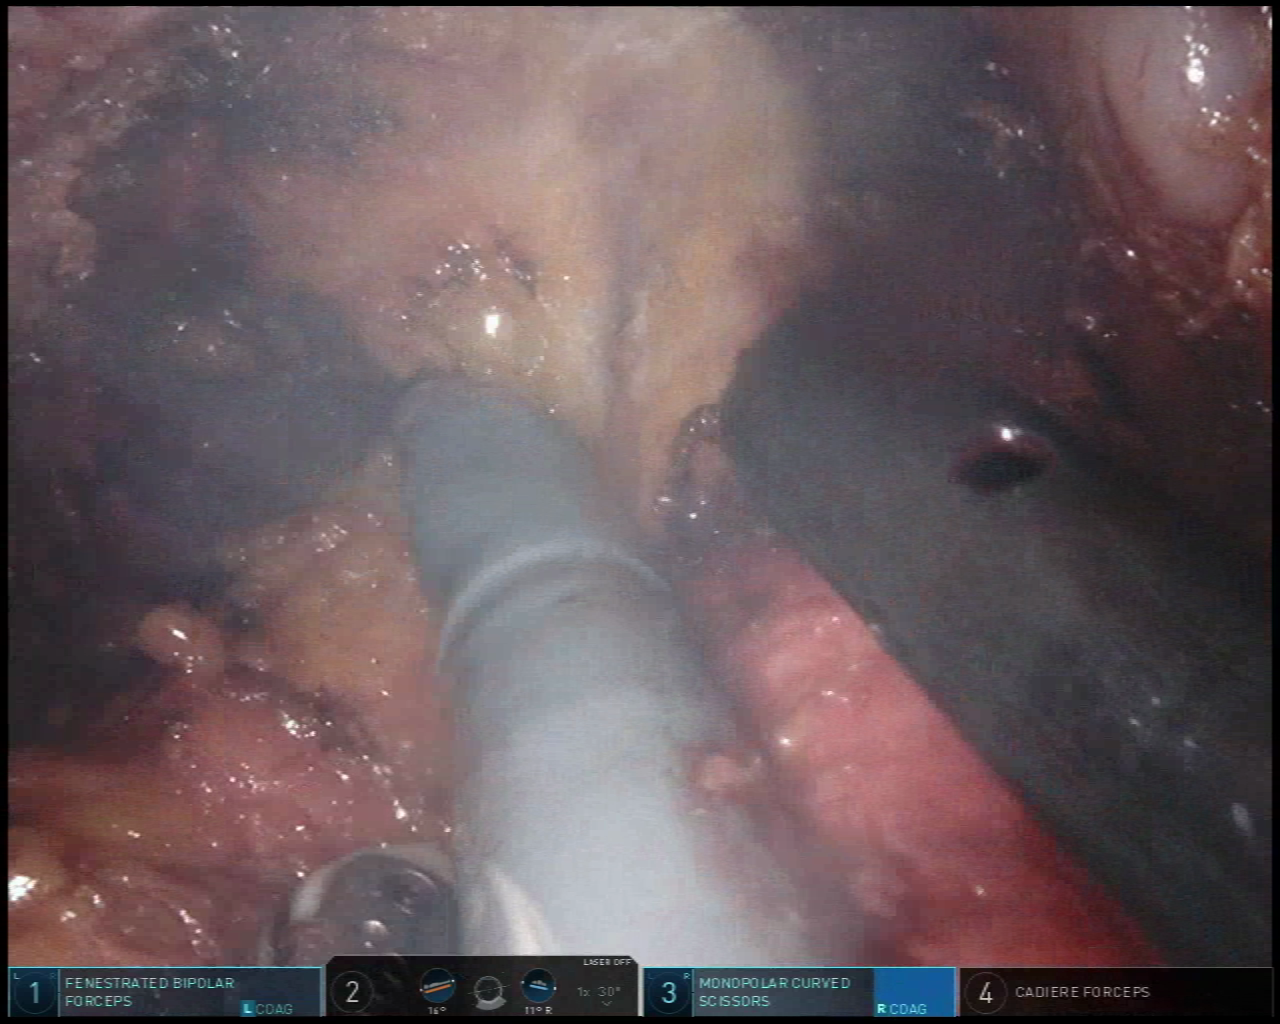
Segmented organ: vesicular_glands
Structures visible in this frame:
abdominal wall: no
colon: no
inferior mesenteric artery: no
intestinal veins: no
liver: no
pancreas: no
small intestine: no
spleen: no
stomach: no
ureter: no
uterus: no
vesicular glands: yes